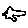
Label: bird